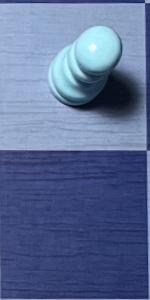
Label: Empty